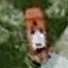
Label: civil